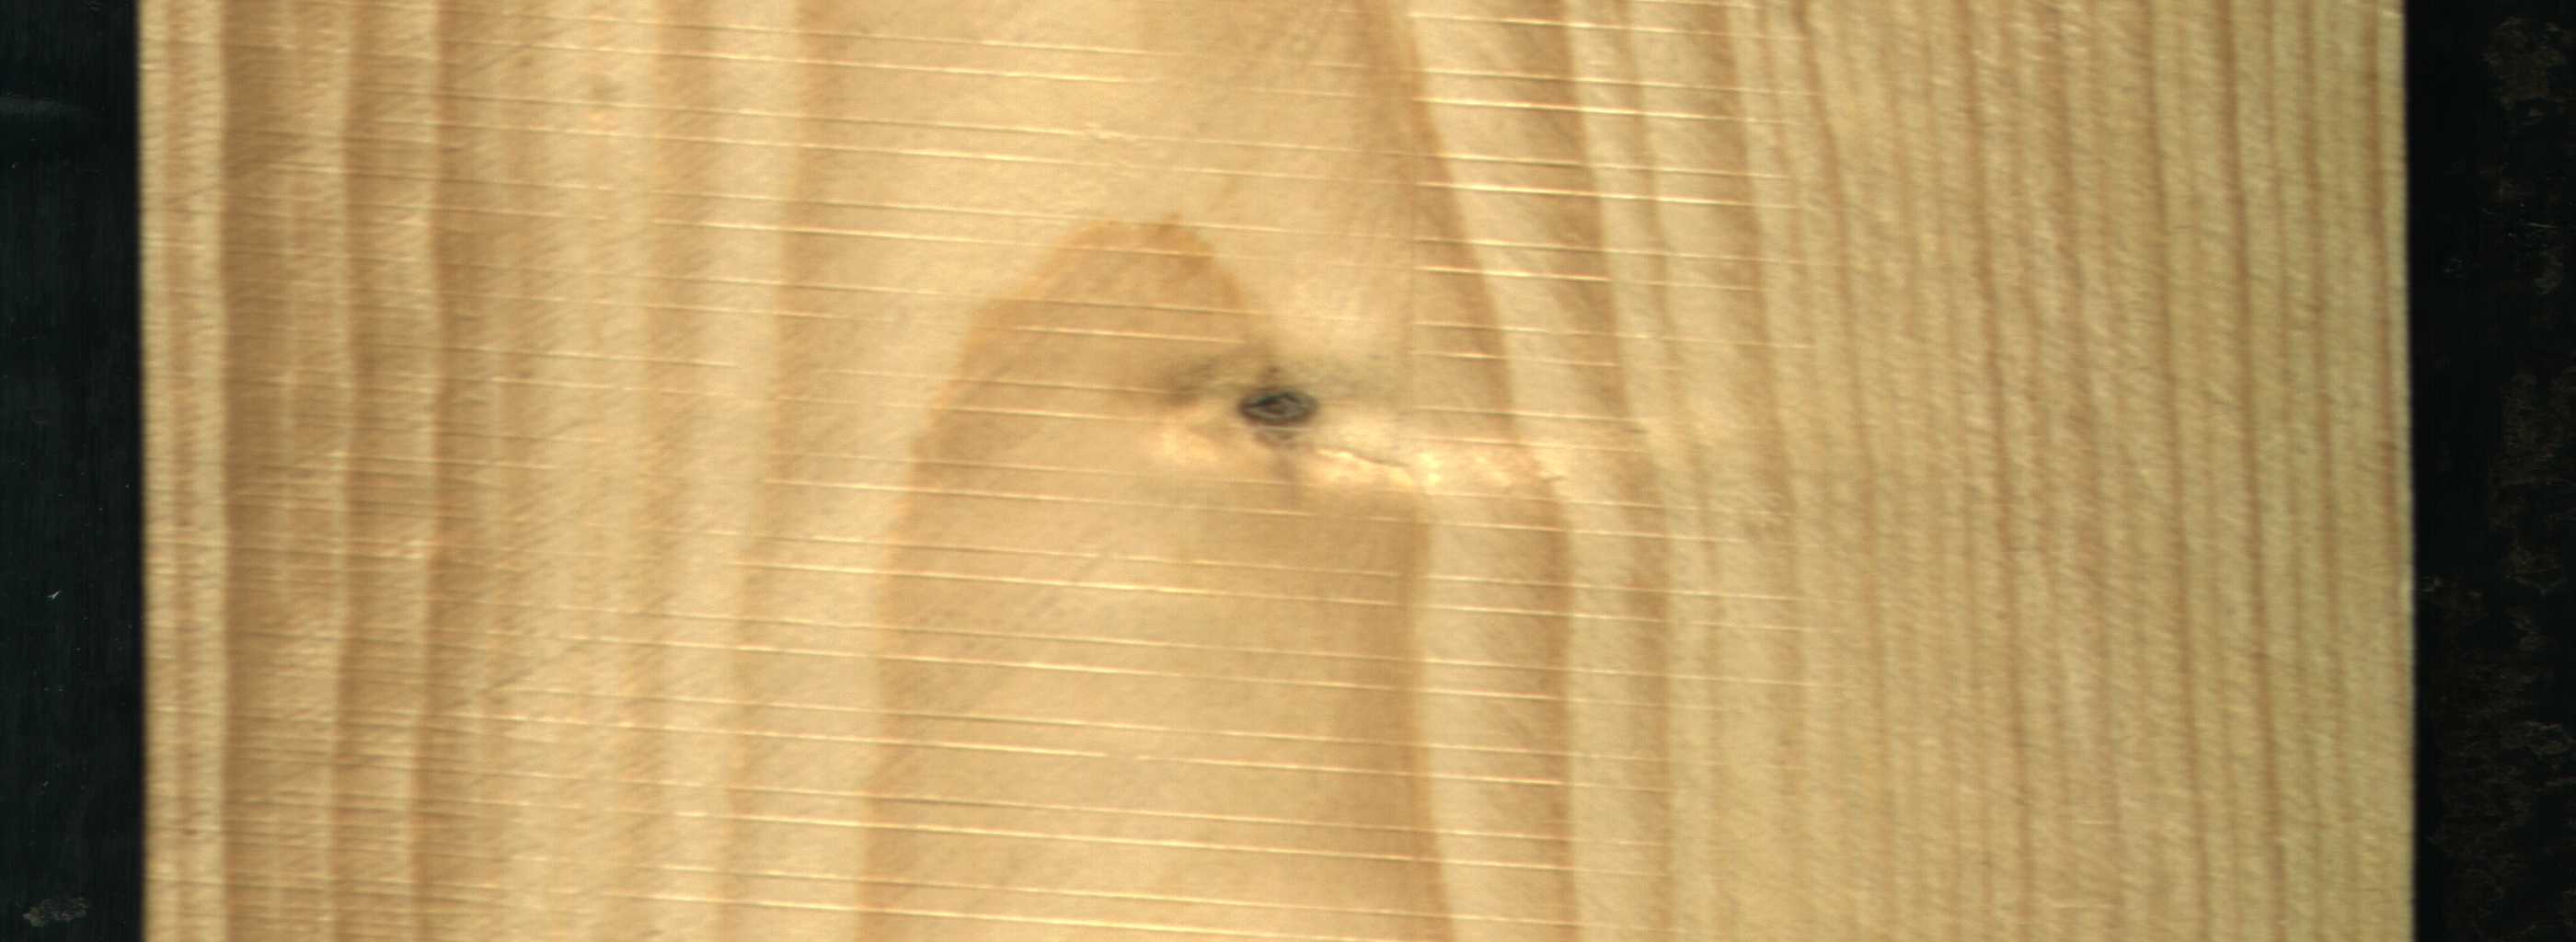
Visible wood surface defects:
Live_Knot